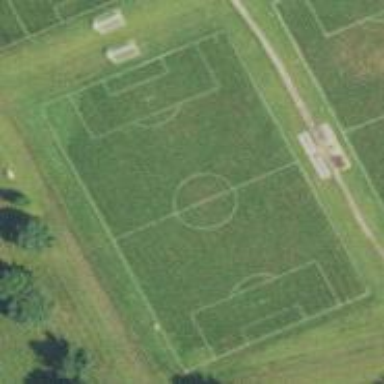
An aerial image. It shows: Pitch for leisure activities.